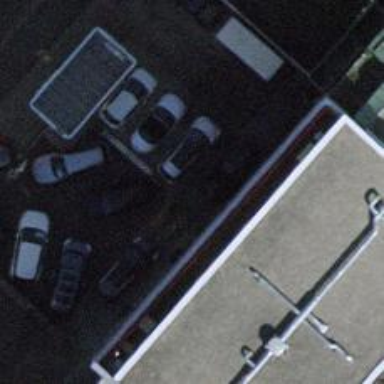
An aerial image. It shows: Car shop.